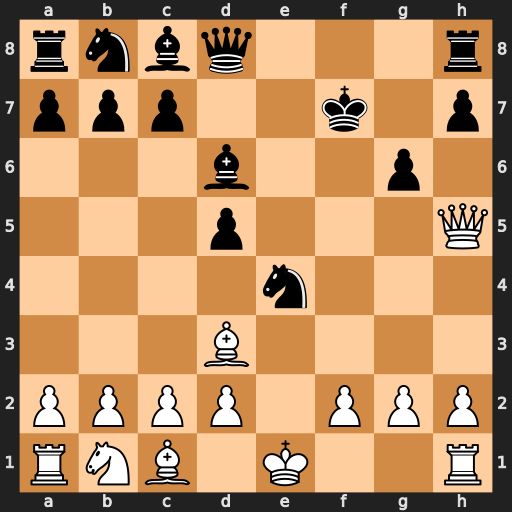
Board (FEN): rnbq3r/ppp2k1p/3b2p1/3p3Q/4n3/3B4/PPPP1PPP/RNB1K2R
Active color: w
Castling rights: KQ
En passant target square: -
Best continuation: Qxd5+ Be6 Qxe4